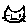
Label: cat